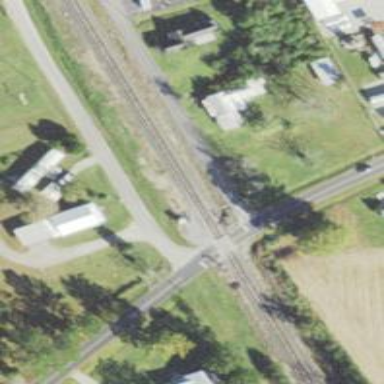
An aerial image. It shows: Railway level crossing.